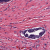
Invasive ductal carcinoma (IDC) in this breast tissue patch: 0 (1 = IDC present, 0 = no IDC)